Question: I got a macro that has a table with the first row being the name for that table and all the subsequent rows are print screens pasted. What the macro does is that when a new print screen is pasted the image is resized to a specific size and is added a border of 050pt.
I was asked that the border be applied to text: For example:
What I did on the image was select the whole table with the little cross on the upper left hand corner, right click on the mouse, select "Borders & Shading" option and finally format my border like so: .5pt Box single line style. All of this is fine the problem is where the red box lies, how do I mimic with VBA the "Apply to: text" option. When you select that option what does it do? how can you even set the border to text when the image behaves like an inlineShape is there any way to do this?
Note: As you can see it's Office Word 2010
Edit:
Is there any way to do it without using 'Selection'? The thing is that my sub works like this: 'For Each inlineShape in ActiveDocument.InlineShapes' To get all shapes in the document or can I use that For Each to store all shapes in a variable and treat that variable as a 'Selection'? I do it like this so that after a number of changes on the document, the sub fires and it checks every screen shot in the document so that it's consistent even if changes are made.
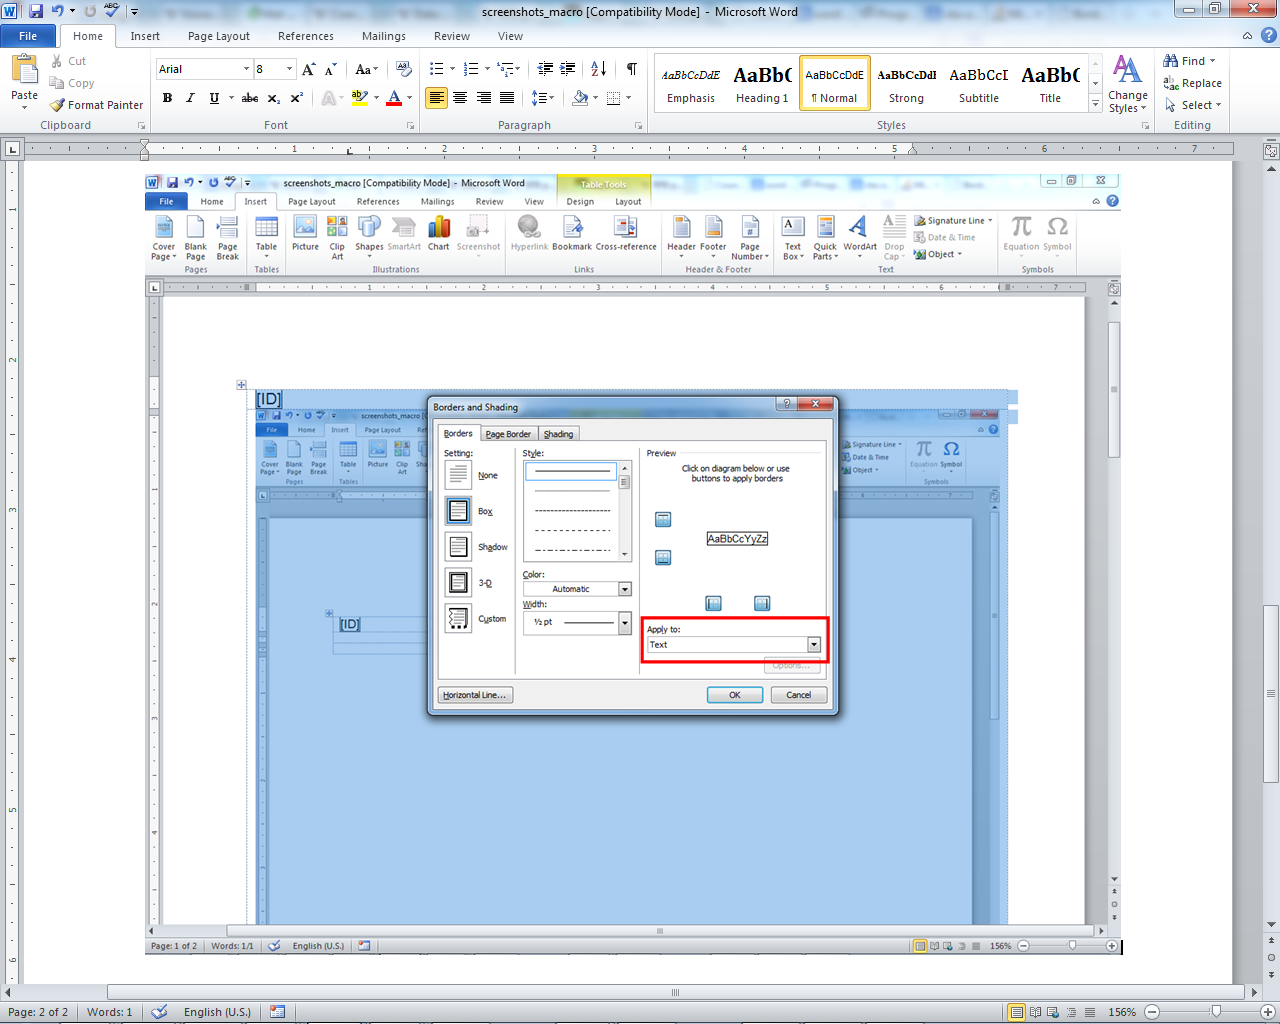
Answer: Mostly, thinking of 'Range' in Word we think of text. However, 'InlineShapes' are part of 'Range' objects in document. Both of them- text and InlineShapes can have borders. My simple idea for you is to try this code after you select some text and/or 'InlineShape'.
'''
Sub BorderingText_InLnShapes()
With Selection.Range
.Borders(wdBorderTop).LineStyle = wdLineStyleSingle
.Borders(wdBorderLeft).LineStyle = wdLineStyleSingle
.Borders(wdBorderRight).LineStyle = wdLineStyleSingle
.Borders(wdBorderBottom).LineStyle = wdLineStyleSingle
End With
End Sub
'''
When working with macro recorder you could have similar macro which refers to 'Font' object:
'''
Sub Alternative()
'based on recorder
With Selection.Font
With .Borders(1)
.LineStyle = wdLineStyleSingle
.LineWidth = wdLineWidth050pt
.Color = wdColorAutomatic
End With
.Borders.Shadow = False
End With
End Sub
'''
The code above works a bit different with InlineShape but almost the same with text.
I hope it's a bit helpful.